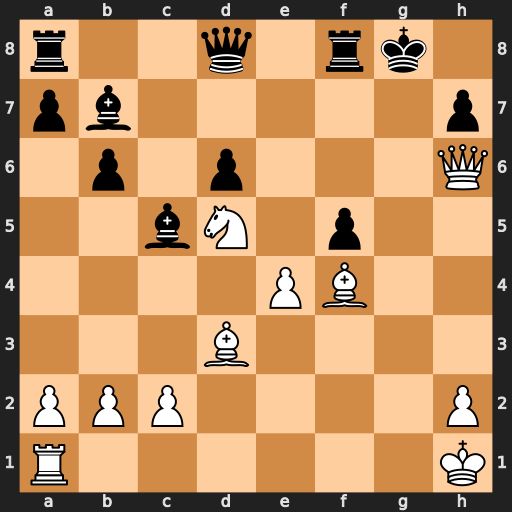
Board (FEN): r2q1rk1/pb5p/1p1p3Q/2bN1p2/4PB2/3B4/PPP4P/R6K
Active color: w
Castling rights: -
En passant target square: -
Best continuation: Bg5 Qxg5 Qxg5+